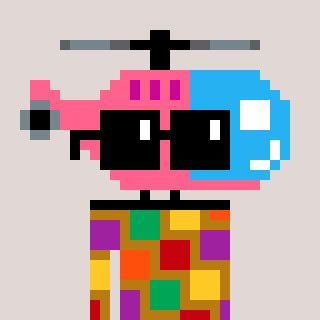
a pixel art character with square black sunglasses, a helicopter-shaped head and a gold-colored body on a warm background